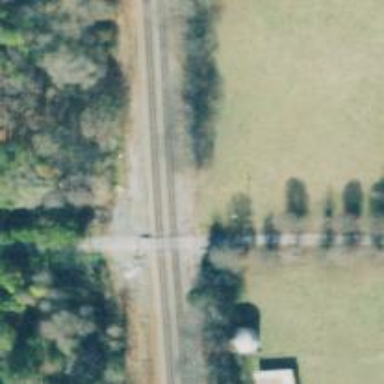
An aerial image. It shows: Railway level crossing.